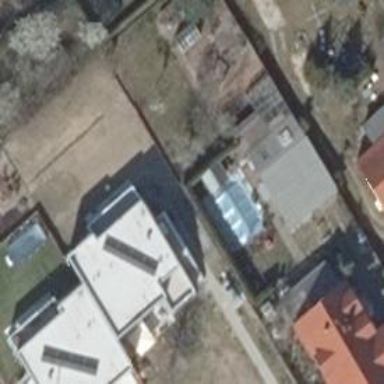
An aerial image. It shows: Apartment building with flat roof.